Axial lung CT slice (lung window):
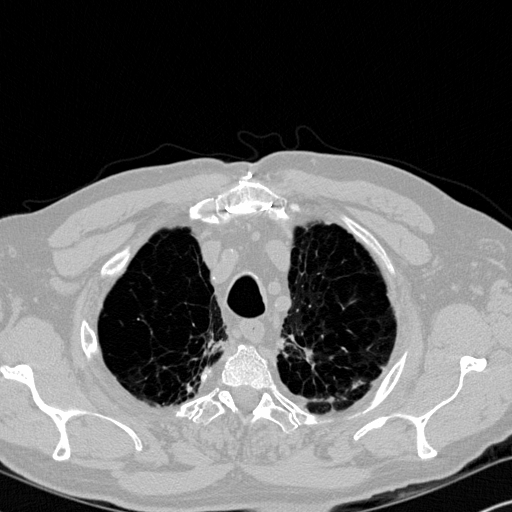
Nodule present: no